Question: I'm trying to parse the values in my array then add them to a chart. Problem is I'm getting some unexpected numbers on the out put. I loop through and populate my array. On the button click I loop through and parse the data and put it into another array to pass to a chart series. This in theory works but the data points received are in accurate. I've attached a picture of what the console out puts look like. Once I parse it either i'm getting the first digit of the element or half of the number.
Thank you

Here is the code :
'''
var testData = [];
for (var i = 0; i < 5; i++) {
testData[i] = populationData[i].Census;
console.log(testData[i]);
}
// the button action
$('#button').click(function () {
var mySeries = [];
var data = [];
for (var i = 0; i < 5; i++) {
data[i] = parseFloat(testData[i]);
mySeries[i] = data[i];
}
console.log(mySeries);
var chart = $('#container').highcharts();
chart.series[0].setData(mySeries);
'''
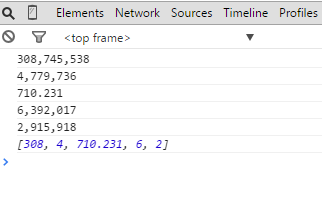
Answer: You need to remove the commas - JavaScript does not use thousand separators
'''
parseFloat(testData[i].replace(/,/g,""));
'''
or just
'''
parseInt(testData[i].replace(/,/g,""),10);
'''
if there are no decimals